Field crop: maize
Growth stage: 1
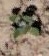
Species: chenopodium